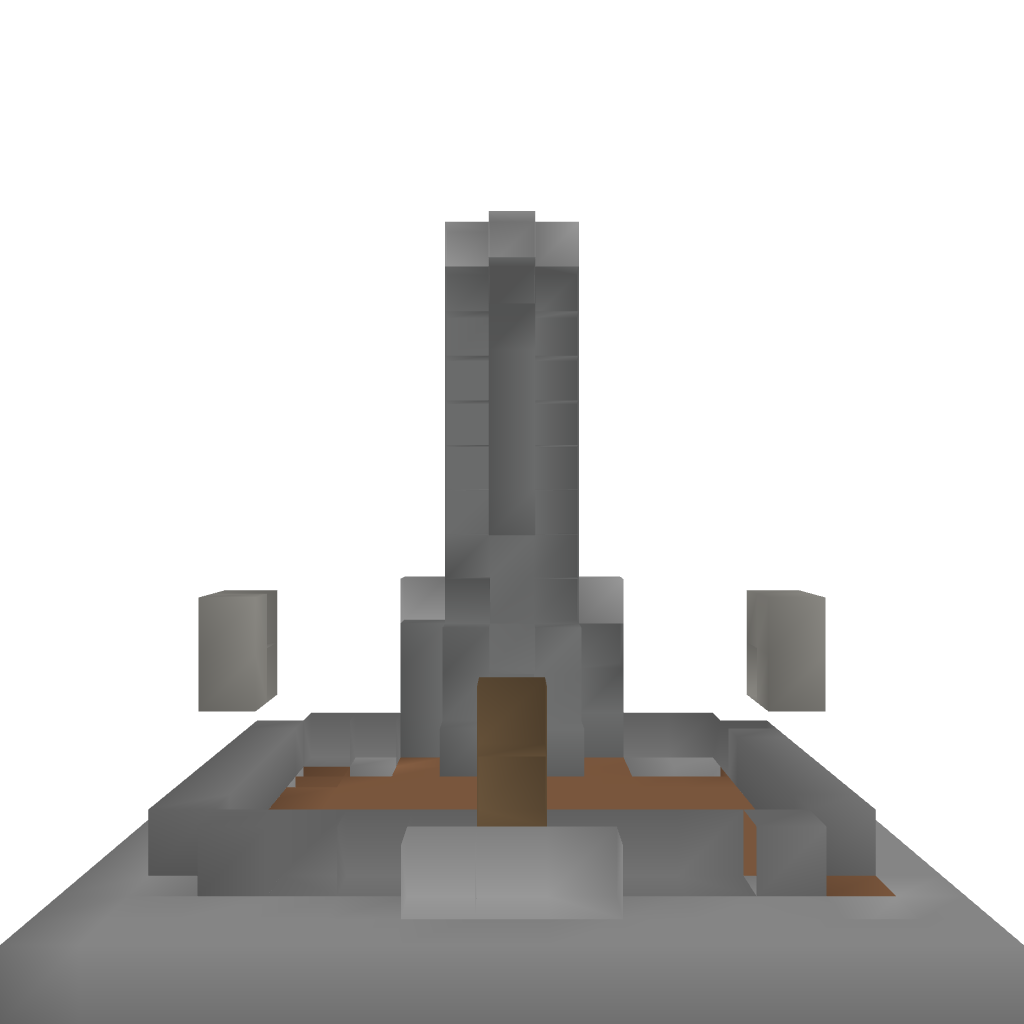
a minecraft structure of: Small Modern House